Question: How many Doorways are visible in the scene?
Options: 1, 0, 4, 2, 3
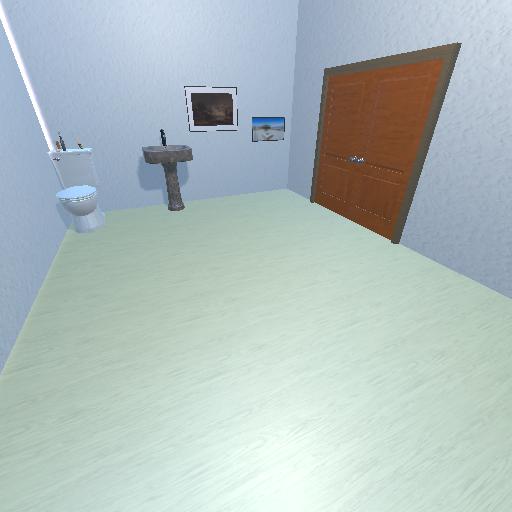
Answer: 1